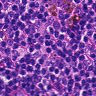
Metastatic tissue present: no